Question: This is a digital circuit problem. Given known input values for the circuit, determine the output value.
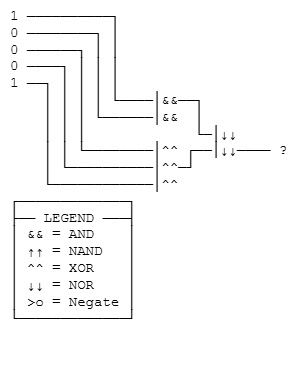
Answer: 0